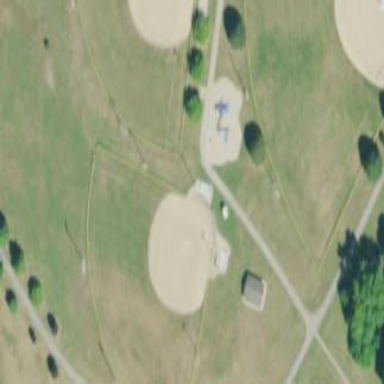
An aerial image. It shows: Baseball pitch for leisure land activities.